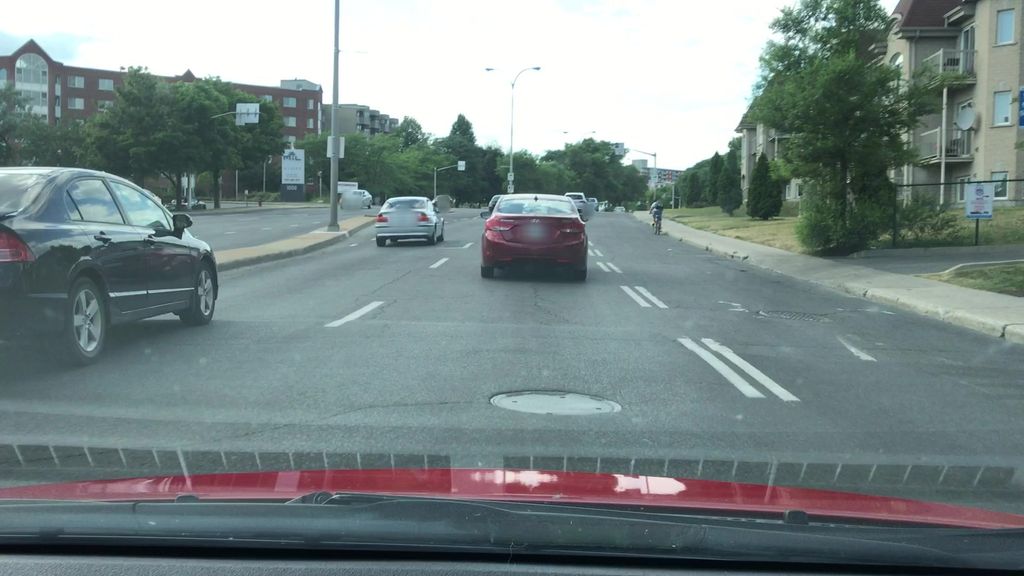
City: montreal